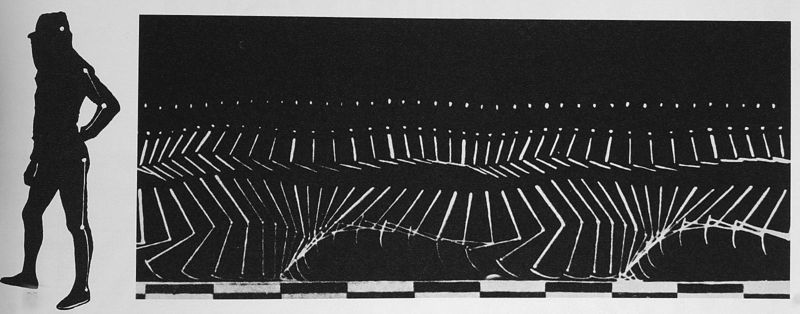
Titel: Bewegungsstudien
Künstler: Etienne Jules Marey
Schlagwörter: fuß, mann, schatten, weiß, bewegung, frau, hut, profil, schwarz, tier, ball, anzug, arm, arme, mensch, messer, flach, gehen, figur, person, kontrast, beine, sprung, bein, leiste, studie, laufen, modern, linien, amerika, rand, sport, knie, umriss, punkte, knochen, schwarz weiß, punkt, rennen, schlange, leinwand, bälle, skelett, springen, kriechen, abdruck, gelenk, raster, skellett, maßstab, zweidimensional, bewegungsstudie, ablauf, pop, animation, popart, fortbewegung, kinetik, sekunden, digital, knei, streicholz, laufmuster, computergraphik